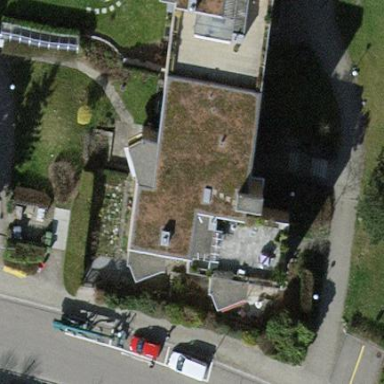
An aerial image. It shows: Building with apartments and flat roof.